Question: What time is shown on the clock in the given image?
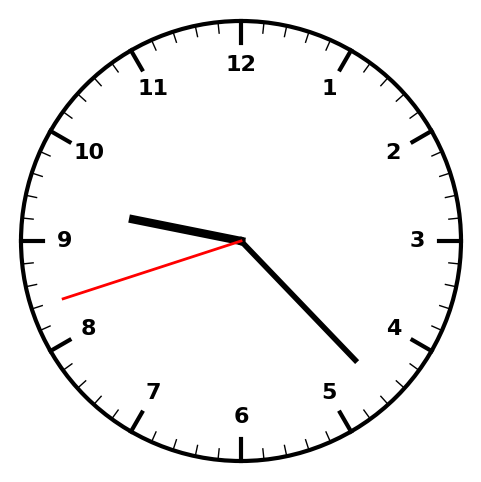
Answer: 09:22:42